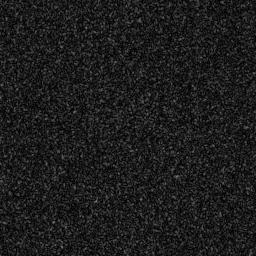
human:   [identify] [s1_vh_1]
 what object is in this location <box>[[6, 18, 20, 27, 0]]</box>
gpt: <ref>1 medium ship at the top left</ref>